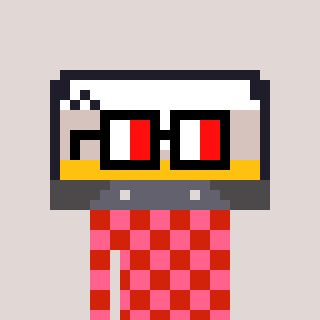
a pixel art character with square glasses with black frames and red eyes, a cassette tape-shaped head and a red-colored body on a warm background